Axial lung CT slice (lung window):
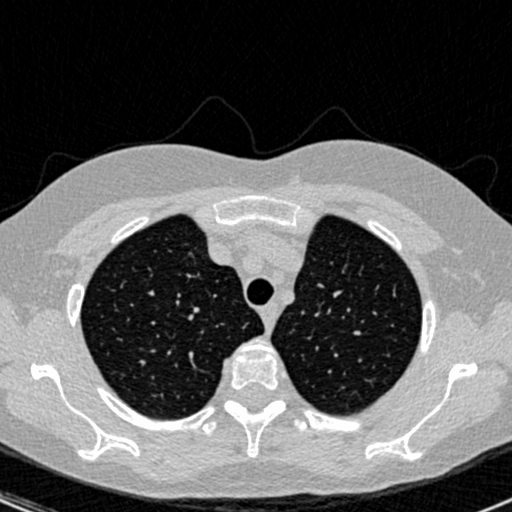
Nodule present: no